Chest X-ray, AP view. Patient: 20 years old, sex M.
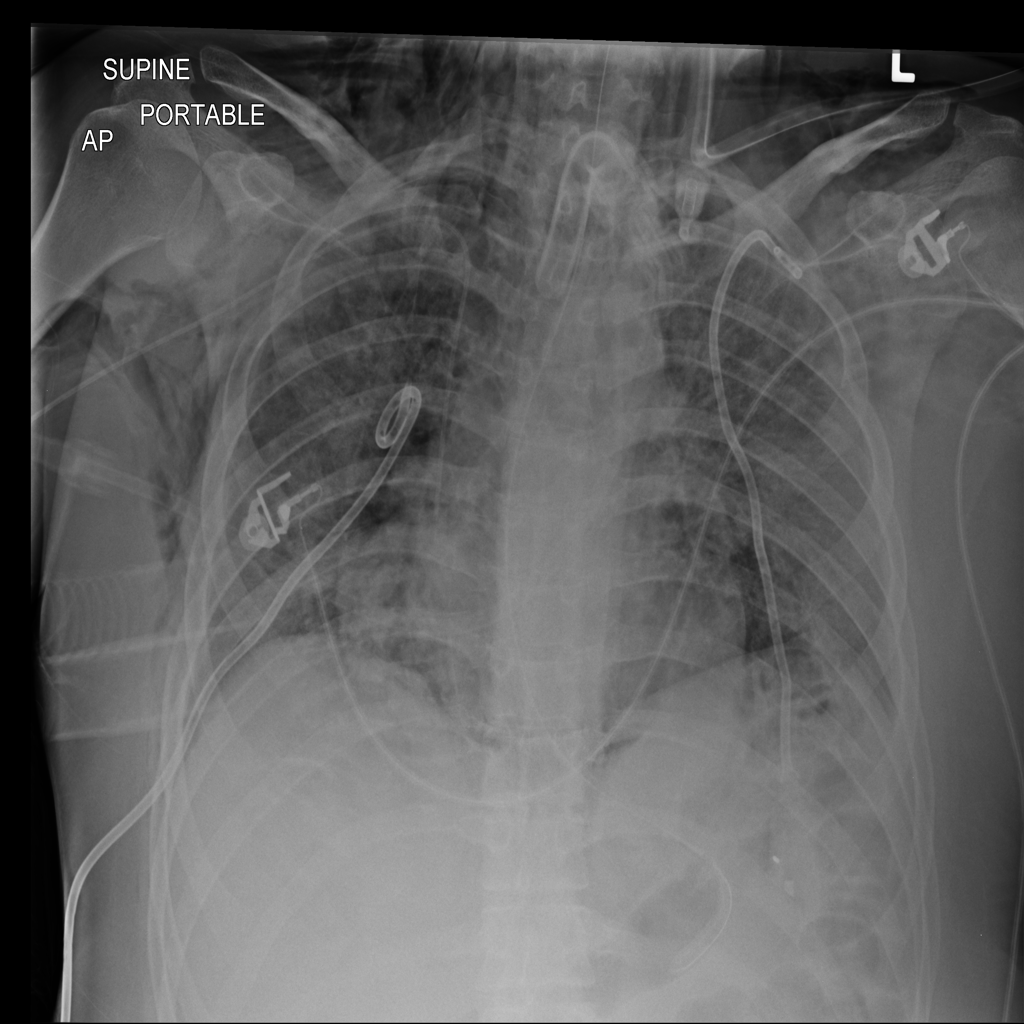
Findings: No Finding